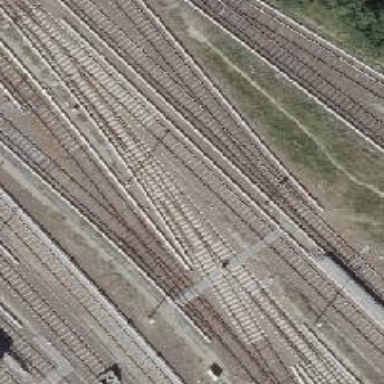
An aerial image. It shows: Yard serving the electrified light rail railway.